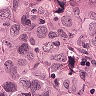
Metastatic tissue present: yes